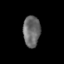
Tissue: skin
Cell type: Epithelial cells
Senescence score: 0.9148
Nuclear area (px): 522
Mean DAPI intensity: 105.303